Question: R's displays the correlations between pairs of variables, here a graph example:
What is the equivalent of it in Octave ?
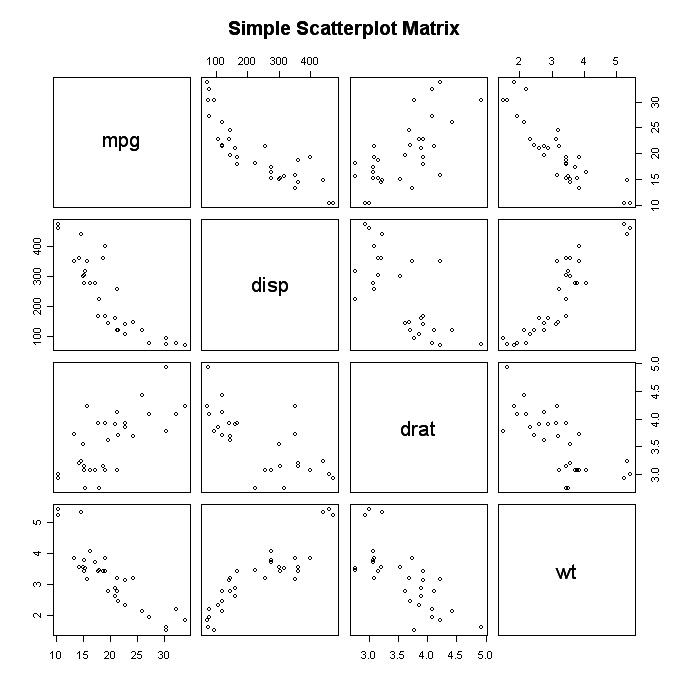
Answer: Would seem to be 'plotmatrix':
'''
plotmatrix (randn (100, 3), "g+")
'''

Took me about two minutes via the Octave docs. You're welcome.